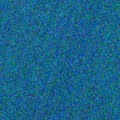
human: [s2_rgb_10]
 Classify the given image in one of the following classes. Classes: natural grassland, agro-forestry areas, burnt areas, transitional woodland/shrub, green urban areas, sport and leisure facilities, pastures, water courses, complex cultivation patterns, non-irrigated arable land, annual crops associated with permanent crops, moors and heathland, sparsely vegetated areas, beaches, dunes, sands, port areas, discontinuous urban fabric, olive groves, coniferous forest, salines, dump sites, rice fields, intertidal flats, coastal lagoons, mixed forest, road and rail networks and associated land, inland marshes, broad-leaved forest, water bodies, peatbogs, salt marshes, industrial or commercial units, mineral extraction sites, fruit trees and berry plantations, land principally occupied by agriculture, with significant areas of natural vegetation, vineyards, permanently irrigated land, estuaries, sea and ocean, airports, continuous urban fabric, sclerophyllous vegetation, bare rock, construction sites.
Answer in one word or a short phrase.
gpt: sea and ocean